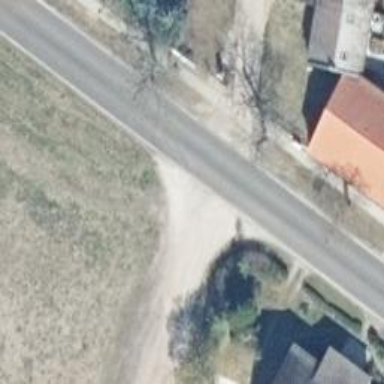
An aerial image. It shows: Secondary road with asphalt surface.